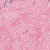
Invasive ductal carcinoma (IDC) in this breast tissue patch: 0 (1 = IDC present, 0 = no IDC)